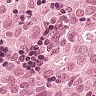
Metastatic tissue present: yes